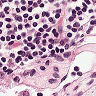
Metastatic tissue present: no